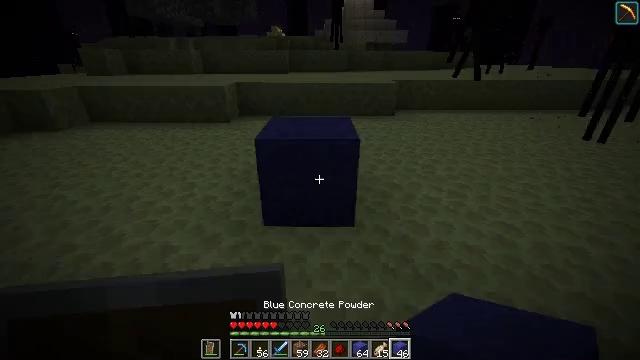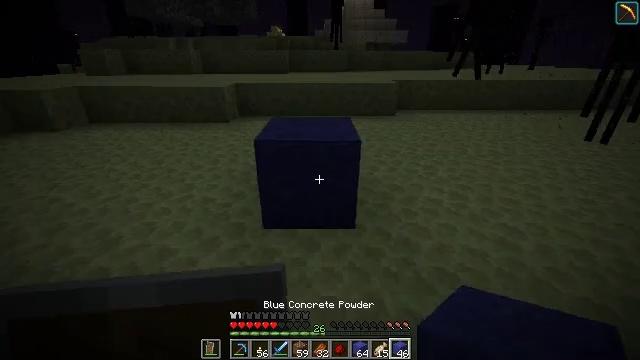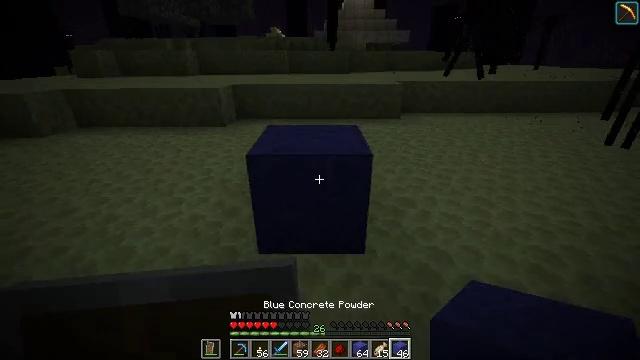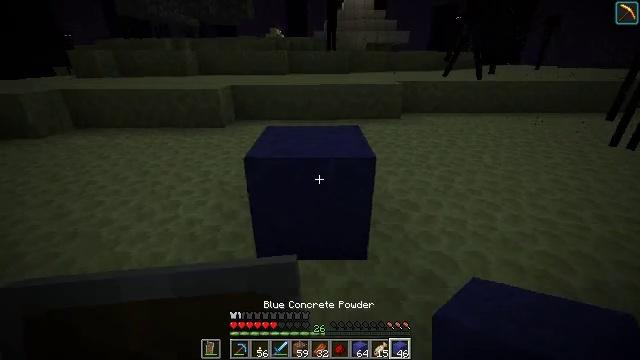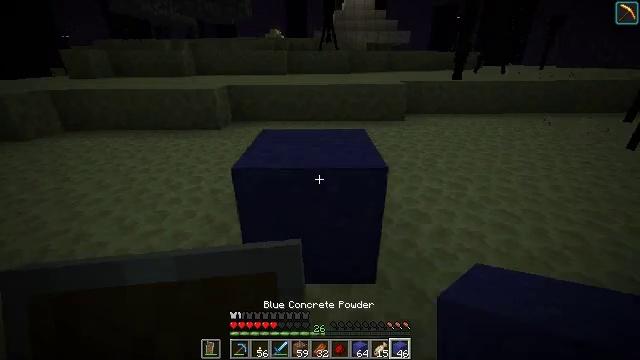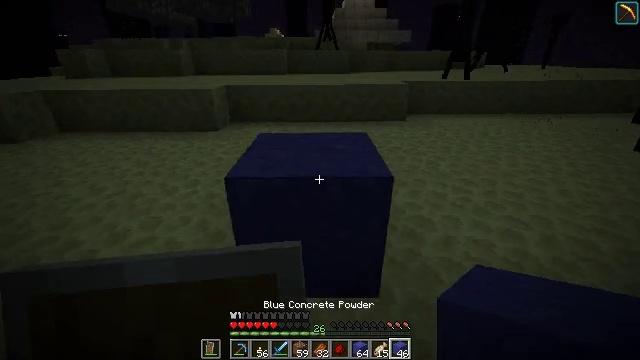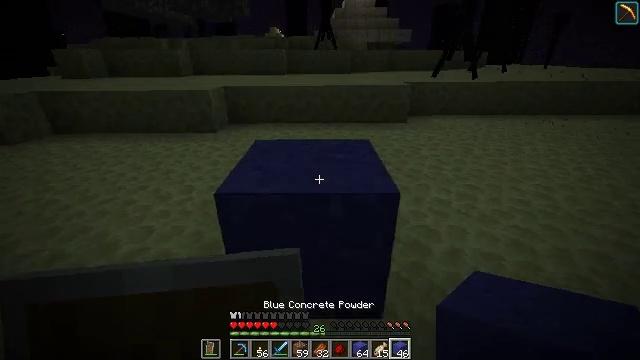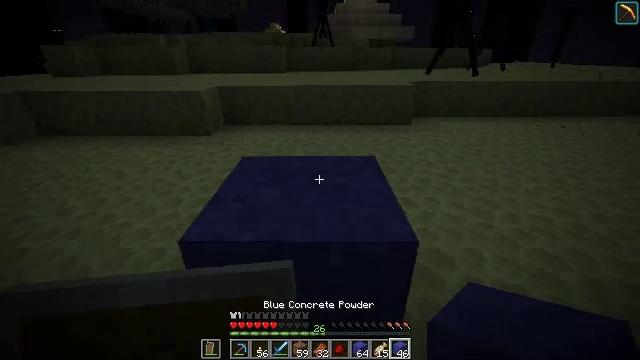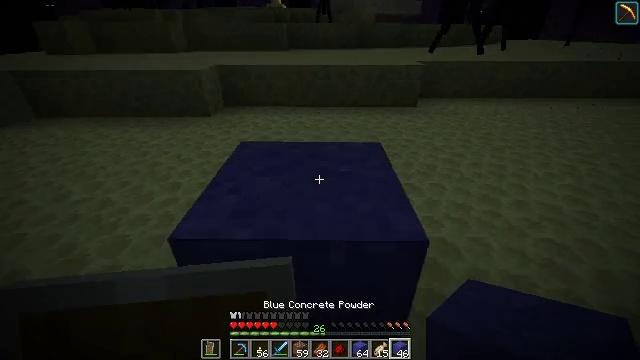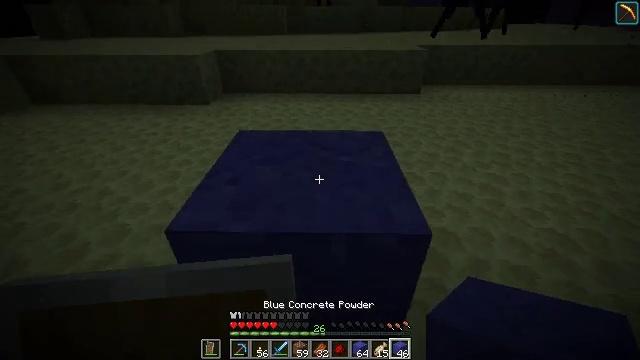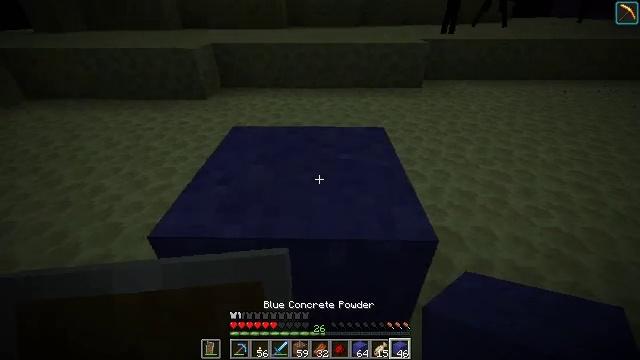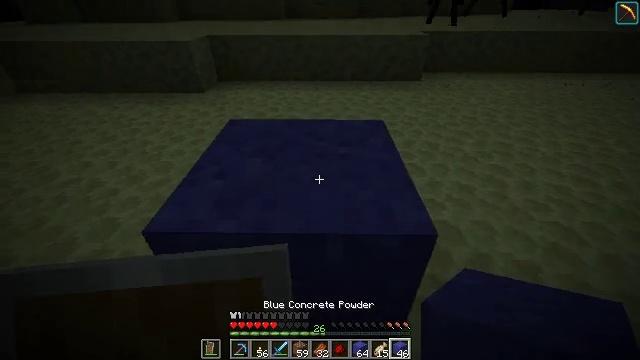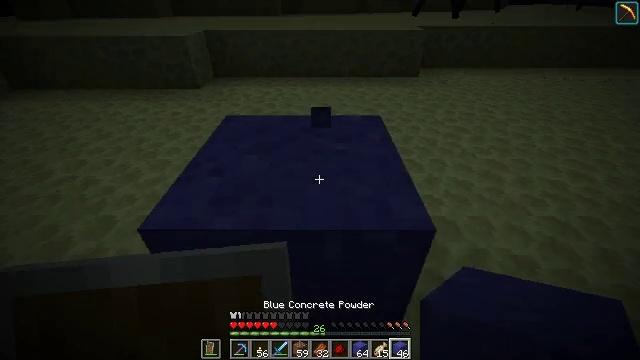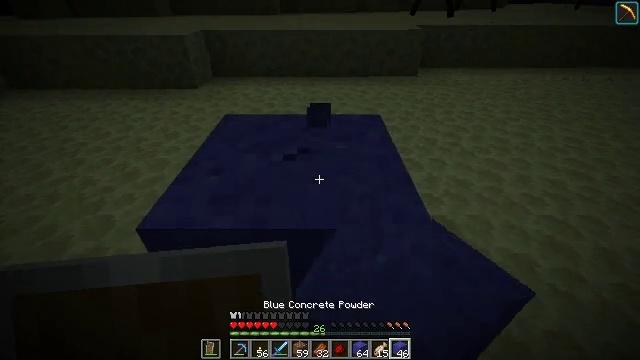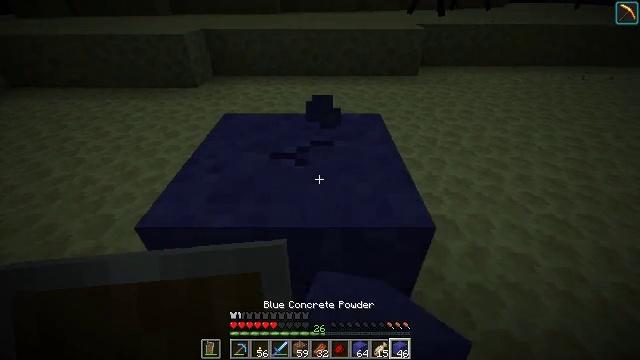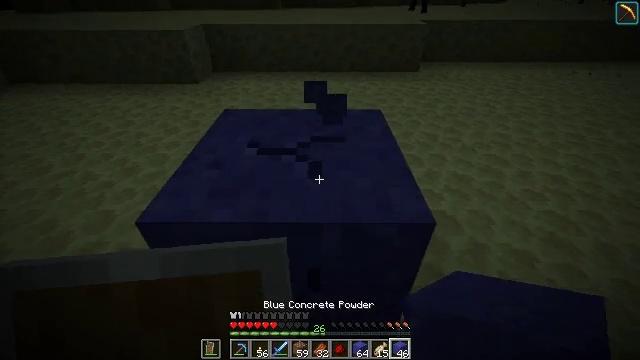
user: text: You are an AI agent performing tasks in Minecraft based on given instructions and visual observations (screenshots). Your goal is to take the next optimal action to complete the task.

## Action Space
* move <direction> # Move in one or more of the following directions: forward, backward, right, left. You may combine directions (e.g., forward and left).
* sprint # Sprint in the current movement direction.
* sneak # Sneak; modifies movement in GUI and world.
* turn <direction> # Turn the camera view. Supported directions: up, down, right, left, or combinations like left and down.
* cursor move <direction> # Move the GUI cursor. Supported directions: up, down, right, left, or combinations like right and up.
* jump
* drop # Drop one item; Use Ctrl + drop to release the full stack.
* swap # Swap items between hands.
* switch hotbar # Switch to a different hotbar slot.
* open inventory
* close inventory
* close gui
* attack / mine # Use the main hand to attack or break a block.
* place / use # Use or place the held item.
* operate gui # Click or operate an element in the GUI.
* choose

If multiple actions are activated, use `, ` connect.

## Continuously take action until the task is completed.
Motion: motion action
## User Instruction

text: Mine the blue concrete powder block.
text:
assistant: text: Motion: move forward
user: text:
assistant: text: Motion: move forward
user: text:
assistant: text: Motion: move forward
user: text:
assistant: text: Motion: move forward
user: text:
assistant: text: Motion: move forward
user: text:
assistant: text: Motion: move forward
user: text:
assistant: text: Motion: move forward
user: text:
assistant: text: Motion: turn down
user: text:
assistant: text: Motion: turn down
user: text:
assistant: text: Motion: turn down
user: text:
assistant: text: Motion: turn down
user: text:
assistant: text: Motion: attack / mine
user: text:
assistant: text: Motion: attack / mine
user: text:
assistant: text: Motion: attack / mine
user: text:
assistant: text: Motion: attack / mine
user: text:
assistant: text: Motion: attack / mine
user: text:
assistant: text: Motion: attack / mine
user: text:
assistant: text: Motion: attack / mine
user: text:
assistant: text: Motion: attack / mine
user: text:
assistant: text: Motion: attack / mine
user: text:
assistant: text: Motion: attack / mine
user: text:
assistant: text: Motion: attack / mine
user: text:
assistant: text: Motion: attack / mine
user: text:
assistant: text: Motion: attack / mine
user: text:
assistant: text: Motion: attack / mine
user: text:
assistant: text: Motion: attack / mine
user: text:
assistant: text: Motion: no_op